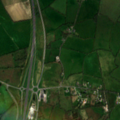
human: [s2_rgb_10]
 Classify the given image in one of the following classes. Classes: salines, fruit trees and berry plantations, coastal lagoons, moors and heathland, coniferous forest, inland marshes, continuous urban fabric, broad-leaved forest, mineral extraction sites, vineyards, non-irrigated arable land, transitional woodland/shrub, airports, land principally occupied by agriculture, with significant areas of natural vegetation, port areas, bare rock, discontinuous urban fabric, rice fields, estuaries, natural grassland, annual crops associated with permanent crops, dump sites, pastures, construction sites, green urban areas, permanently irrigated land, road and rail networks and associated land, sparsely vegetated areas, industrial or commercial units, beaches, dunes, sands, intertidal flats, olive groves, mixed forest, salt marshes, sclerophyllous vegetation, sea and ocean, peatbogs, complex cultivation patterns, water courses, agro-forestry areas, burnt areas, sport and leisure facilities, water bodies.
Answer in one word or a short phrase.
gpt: road and rail networks and associated land, pastures